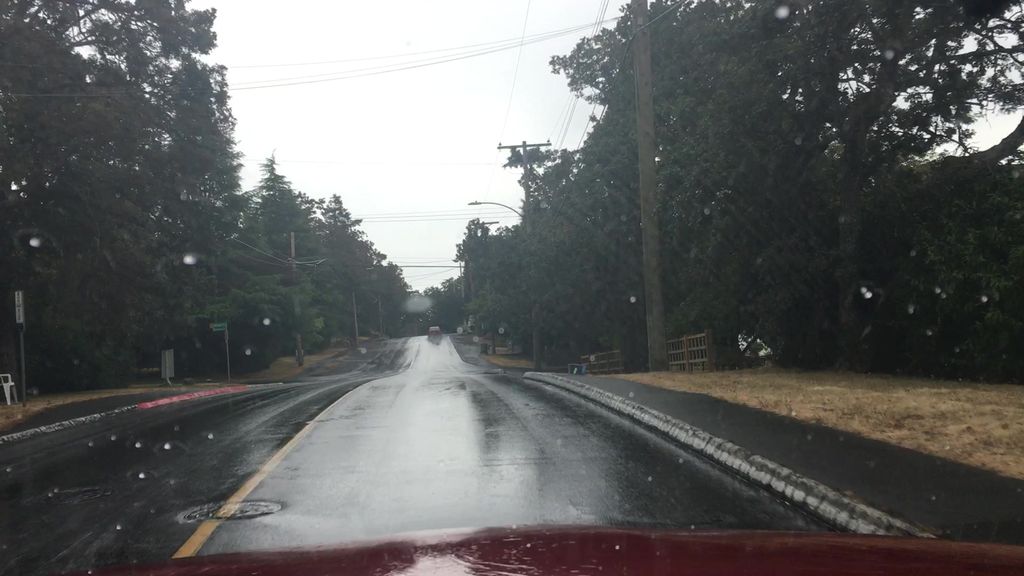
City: victoria